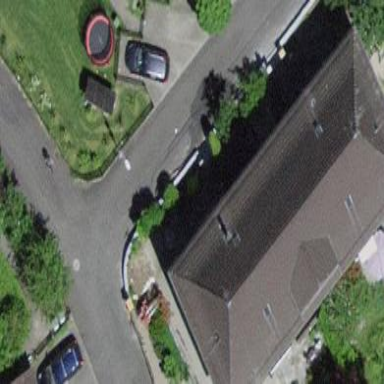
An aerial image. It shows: Terrace building with hipped roof.